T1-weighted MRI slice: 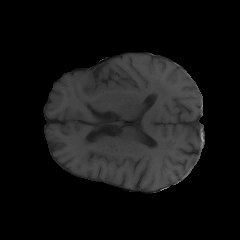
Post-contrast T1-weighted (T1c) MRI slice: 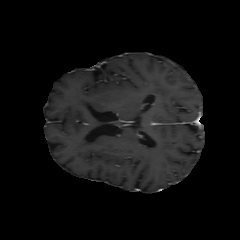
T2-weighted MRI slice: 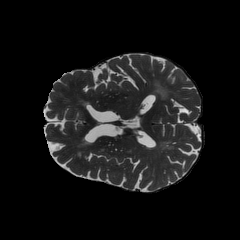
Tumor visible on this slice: no